Question: here is a background image for a header I want to repeat
how do I repeat the image horizontaly because the left and right are not the same?
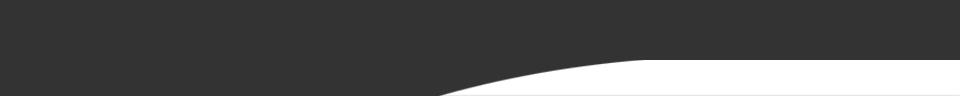
Answer: In case you want to make the image fit a variable width, you need to set a part that needs to repeat. There is no way of doing this with one image, since you can't mirror the image.
You will need to manually mirror the image. An example could be:
Html:
'''
<div class="left-image side"></div>
<div class="center"></div>
<div class="right-image side"></div>
'''
The CSS would be something like:
'''
.side {
position: absolute;
top: 0;
height: *height of the image*;
width: *width of the image*;
}
.left-image {
background: url('*link to left image*') no-repeat 0 0 transparent;
left: 0;
}
.right-image {
right: 0;
background: url('*link to right image*') no-repeat 0 0 transparent;
}
.center {
height: *height of lowest part, or height of image*;
width: 100%;
background: url(*url of image*) repeat-x 0 0 transparent;
/* or */
background: *color*;
}
'''
The center could either be a repeating image, or just the background color in width the height of your image. This depends on the image you're using.
I hope this helps.